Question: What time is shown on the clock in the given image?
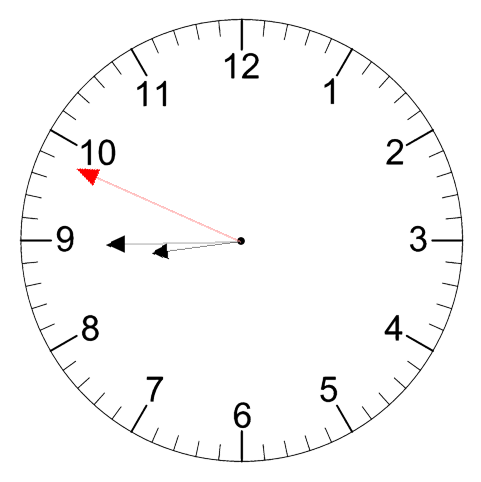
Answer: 08:44:49